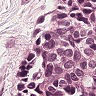
Metastatic tissue present: yes